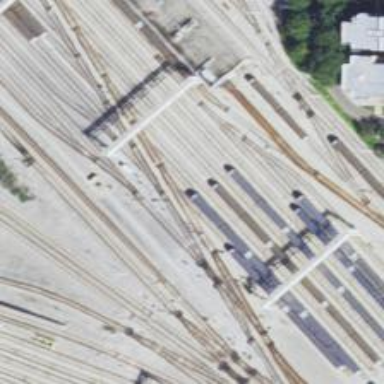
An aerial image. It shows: Electrified rail service yard.